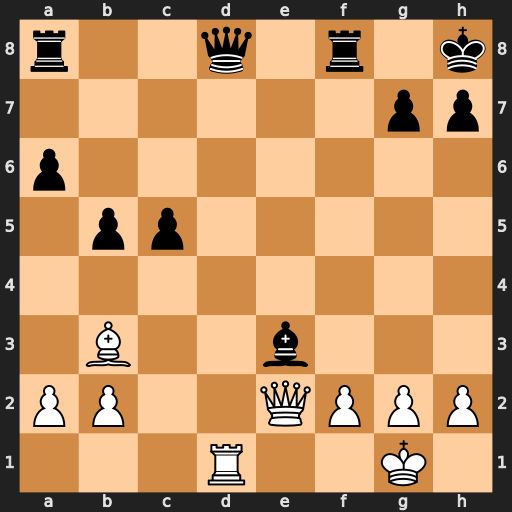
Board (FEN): r2q1r1k/6pp/p7/1pp5/8/1B2b3/PP2QPPP/3R2K1
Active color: w
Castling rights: -
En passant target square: -
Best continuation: Rxd8 Bxf2+ Qxf2